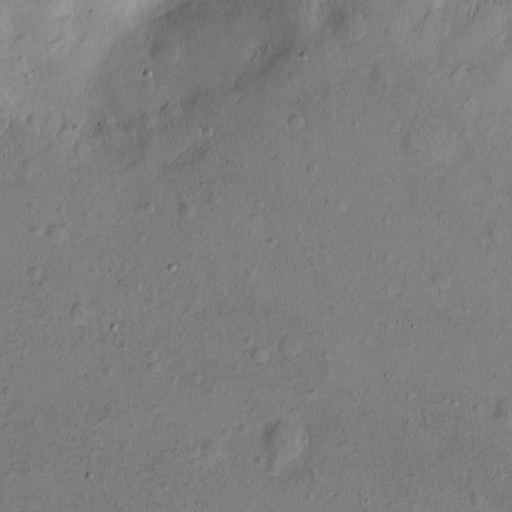
Classes present: Background, Cone